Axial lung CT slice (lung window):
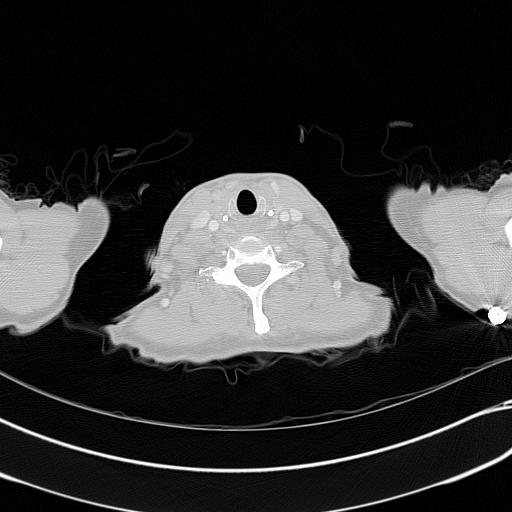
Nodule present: no